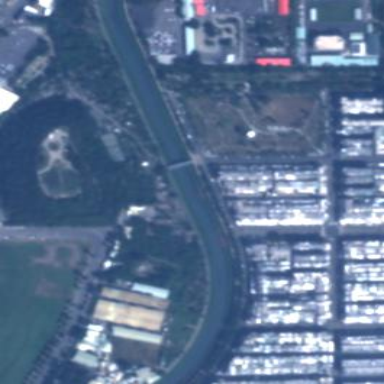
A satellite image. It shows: Park.